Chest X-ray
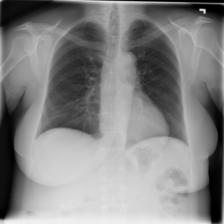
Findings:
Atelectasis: negative
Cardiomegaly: negative
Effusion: negative
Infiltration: negative
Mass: negative
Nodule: negative
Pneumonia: negative
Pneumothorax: negative
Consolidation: negative
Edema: negative
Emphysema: negative
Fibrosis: positive
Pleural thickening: negative
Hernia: negative